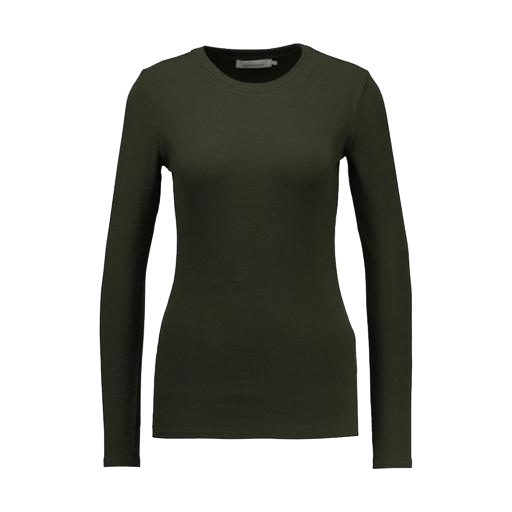
slim fit t-shirt, long sleeve, long-sleeve t-shirt only macy, white background